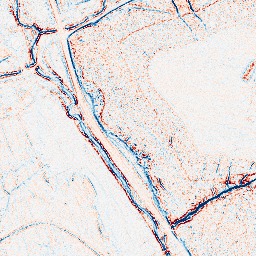
Category: edge_preserving
Decomposition family: bilateral
Decomposition parameters: d: 5
sigma_color: 150
sigma_space: 25
Upsampling method: quadratic
Upsampling parameters: scale: 2
Upsampling scale: 2